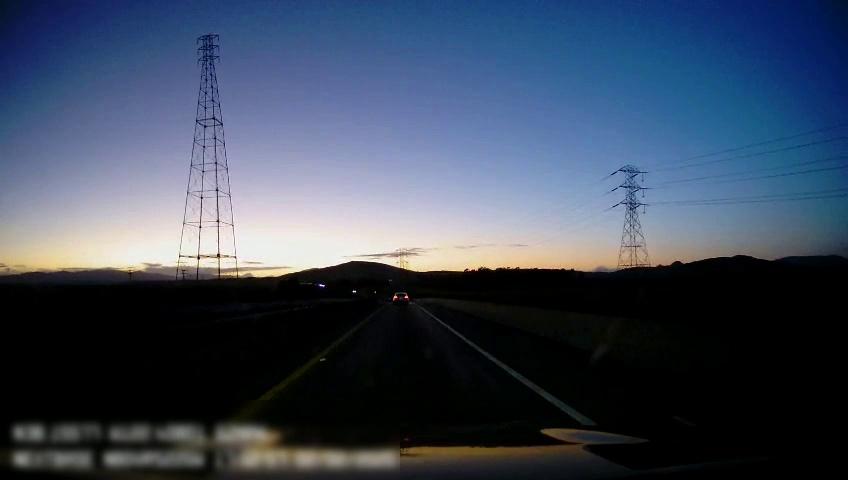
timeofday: Dusk/Dawn/Twilight
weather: Sunny
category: Drivable Space
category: Vehicles | Car
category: Lanes | Current Lane
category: Lanes | Current Lane